Question: Here my code that should toggle buttons when user change geo permission
'toogleGeoButtons()' works fine
But when starts on onchange function it causes 'toogleGeoButtons()' even times. So
'''
function toogleGeoButtons() {
// toggle function
console.log("toggled")
}
geoSettings = {
timeout: 1000 * 10,
maximumAge: 1000 * 60,
enableHighAccuracy: true
}
navigatorPermisstion();
function navigatorPermisstion() {
navigator.permissions.query({
name: 'geolocation'
}).then(function(result) {
if (result.state == 'granted') {
toogleGeoButtons();
// console.log(result.state);
getLocation();
} else if (result.state == 'prompt') {
// console.log(result.state);
navigator.geolocation.getCurrentPosition(revealPosition, positionDenied, geoSettings);
} else if (result.state == 'denied') {
toogleGeoButtons();
// console.log(result.state);
}
result.onchange = function() {
navigatorPermisstion();
}
});
}
function revealPosition(position) {
console.log(position)
}
function positionDenied(positionError) {
console.log(positionError)
}
'''

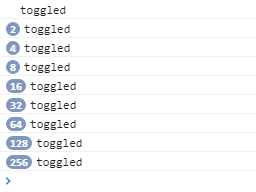
Answer: Try this:
'''
navigatorPermisstion();
function navigatorPermisstion() {
navigator.permissions.query({
name: 'geolocation'
}).then(function(result) {
if (result.state == 'granted') {
getLocation();
} else if (result.state == 'prompt') {
navigator.geolocation.getCurrentPosition(revealPosition, positionDenied, geoSettings);
}
result.onchange = function() {
toogleGeoButtons();
}
});
}
'''